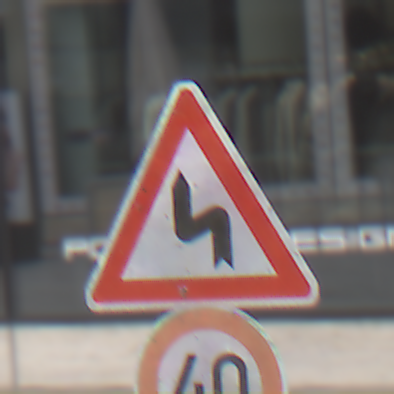
Verkehrszeichen: DoppelkurveZunaechstLinks
Zusatzzeichen unten: Geschwindigkeit40
Umgebung: Outdoor, Urban
Tageszeit: Midday
Wetter: Overcast
Licht: Natural
Jahreszeit: NotSpecified
Kontrast: LowContrast